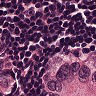
Metastatic tissue present: yes